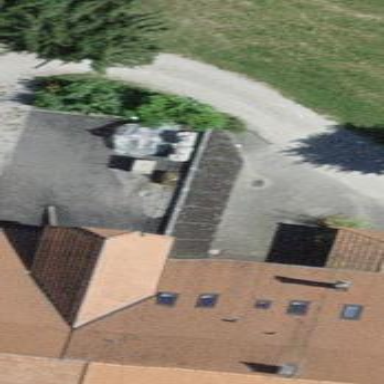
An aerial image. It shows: Shed.